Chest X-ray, PA view. Patient: 67 years old, sex M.
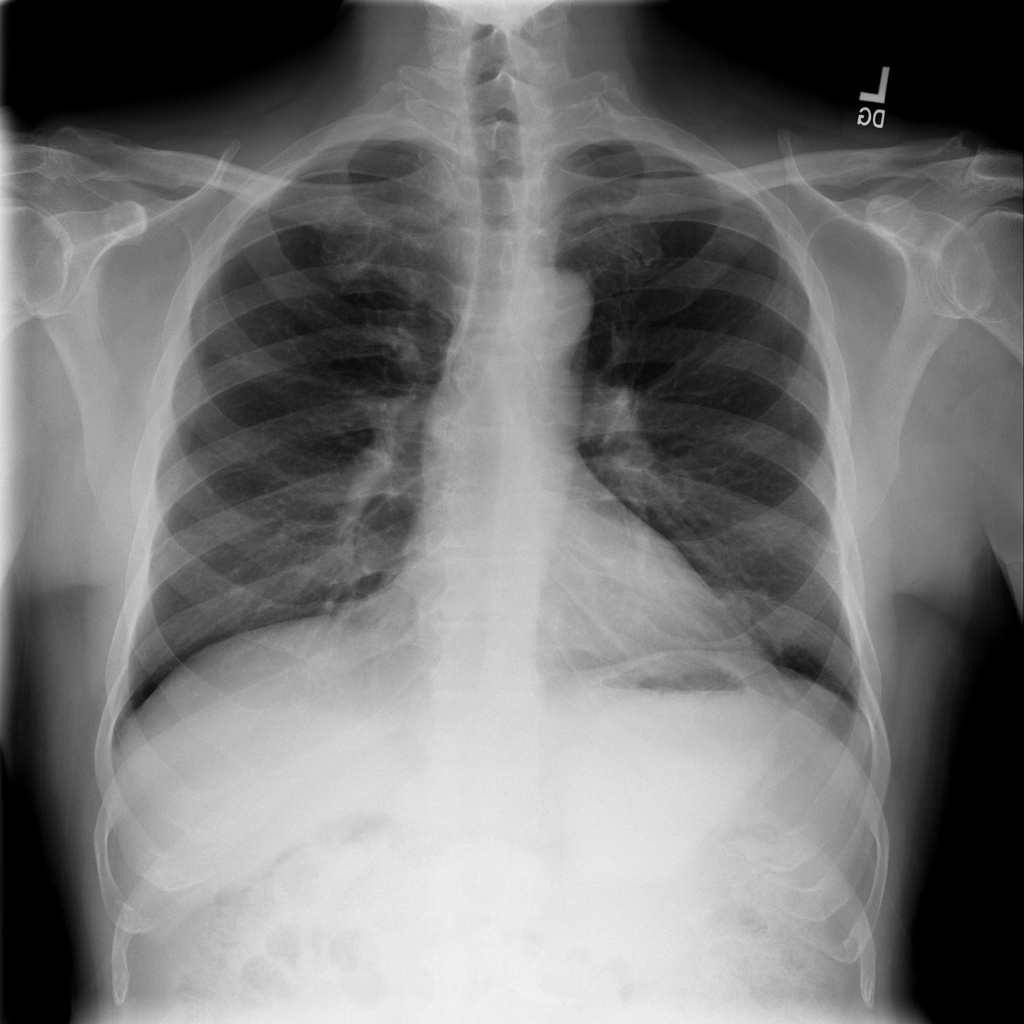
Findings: No Finding